Interaction volume radius: 10 \u00c5
Interaction volume height: 20 \u00c5
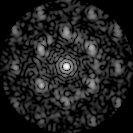
Disorder parameter: 0.5897